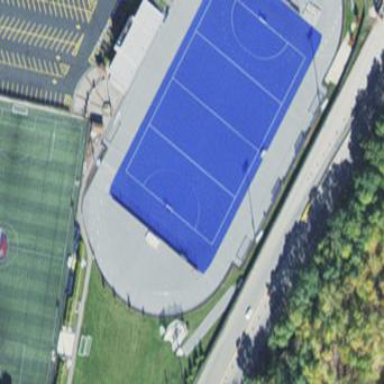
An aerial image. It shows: Blue artificial turf pitch used for field hockey and lacrosse.